【题型】解答题　【知识点】平面几何　【难度】easy
已知：如图, $\triangle ABC$ 中, $AB = AC$, 且 $D$、$E$、$F$ 分别是 $AB$、$BC$、$AC$ 边上的点, $BE = CF$, $\angle DEF = \angle B$, 点 $G$ 是 $DF$ 的中点。

猜想：$EG$ 和 $DF$ 的位置关系, 并说明理由。

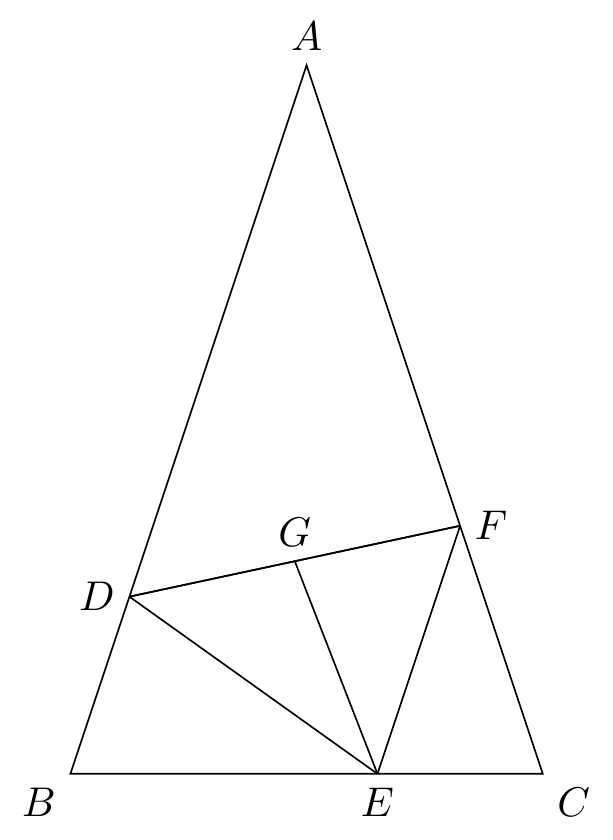
【解答】
解：$EG$ 垂直平分 $DF$, 理由如下：

$\because$ $AB = AC$,

$\therefore$ $\angle B = \angle C$,

$\because$ $\angle DEC = \angle B + \angle BDE = \angle DEF + \angle FEC$, $\angle DEF = \angle B$,

$\therefore$ $\angle BDE = \angle CEF$,

在 $\triangle BDE$ 和 $\triangle CEF$ 中,

$\begin{cases}
\angle B = \angle C \\
\angle BDE = \angle CEF \\
BE = CF
\end{cases}$

$\therefore$ $\triangle BDE \cong \triangle CEF$(AAS),

$\therefore$ $ED = EF$,

$\because$ 点 $G$ 是 $DF$ 的中点,

$\therefore$ $EG$ 垂直平分 $DF$。